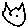
Label: cat